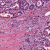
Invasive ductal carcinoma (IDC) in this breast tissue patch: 1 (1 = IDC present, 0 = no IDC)